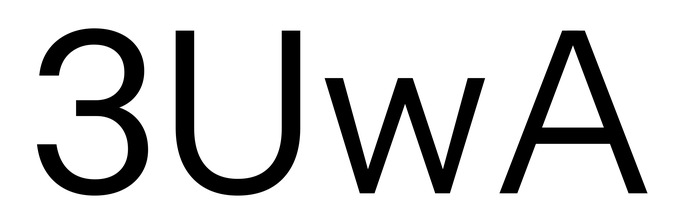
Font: InstrumentSans_Regular